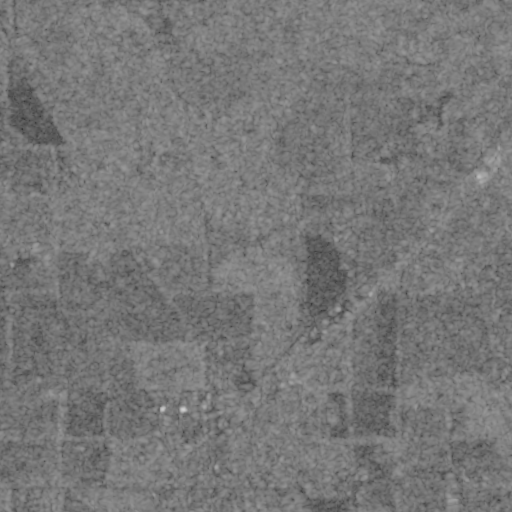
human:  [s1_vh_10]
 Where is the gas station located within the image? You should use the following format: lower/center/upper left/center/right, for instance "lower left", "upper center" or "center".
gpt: The gas station is located in the lower center of the image.
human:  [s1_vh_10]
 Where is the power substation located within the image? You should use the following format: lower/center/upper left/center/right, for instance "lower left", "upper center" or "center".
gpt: The power substation is located in the lower left of the image.
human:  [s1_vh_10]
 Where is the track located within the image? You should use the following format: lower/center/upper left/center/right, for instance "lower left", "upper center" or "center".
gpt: The track is located in the lower left of the image.
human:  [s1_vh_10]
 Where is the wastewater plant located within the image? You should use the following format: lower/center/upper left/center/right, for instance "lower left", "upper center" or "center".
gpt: The wastewater plant is located in the lower center of the image.
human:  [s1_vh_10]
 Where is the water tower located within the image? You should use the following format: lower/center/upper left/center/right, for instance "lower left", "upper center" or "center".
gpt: The water tower is located in the lower center of the image.
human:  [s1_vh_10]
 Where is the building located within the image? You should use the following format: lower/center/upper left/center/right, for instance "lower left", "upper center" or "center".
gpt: The building is located in the lower right of the image.
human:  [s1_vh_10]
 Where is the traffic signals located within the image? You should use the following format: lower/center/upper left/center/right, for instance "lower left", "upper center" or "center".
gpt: The traffic signals is located in the lower center of the image.
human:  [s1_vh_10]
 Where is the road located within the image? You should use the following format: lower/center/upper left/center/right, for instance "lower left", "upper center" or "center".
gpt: There is no road in the image.

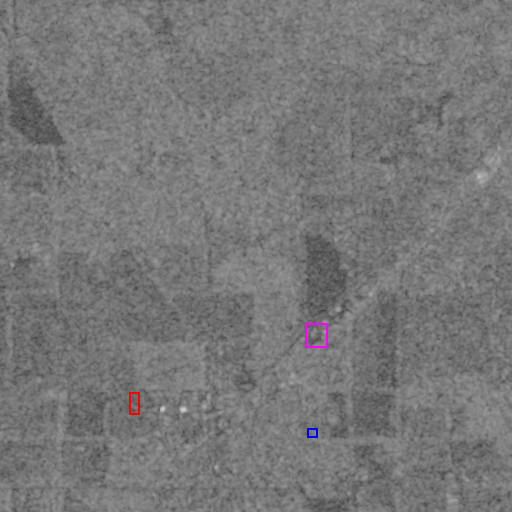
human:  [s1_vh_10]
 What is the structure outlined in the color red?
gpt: The structure outlined in red is a track.
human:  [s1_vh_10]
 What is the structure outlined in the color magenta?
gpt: The structure outlined in magenta is a wastewater plant.
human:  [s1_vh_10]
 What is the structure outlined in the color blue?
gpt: The structure outlined in blue is a building.
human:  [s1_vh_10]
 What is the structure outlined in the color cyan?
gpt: There is no cyan outline.